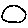
Label: circle